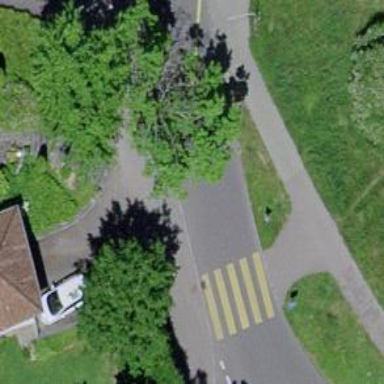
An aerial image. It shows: Public transport stop position.